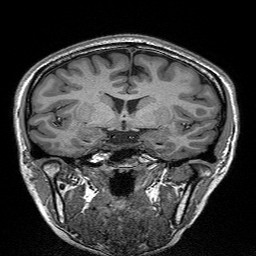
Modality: T1w
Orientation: sagittal
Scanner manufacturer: siemens
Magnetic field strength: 3 T
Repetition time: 2.3 s
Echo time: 0.00298 s